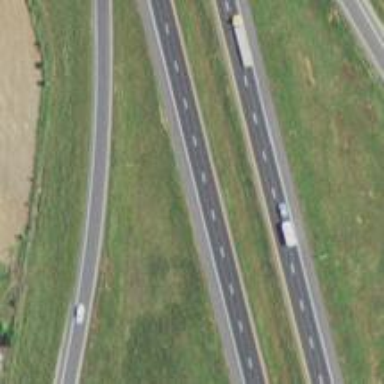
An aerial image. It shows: Asphalt motorway.